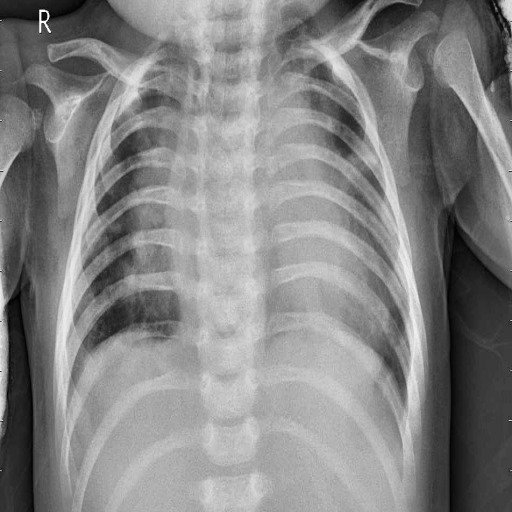
Finding: PNEUMONIA